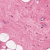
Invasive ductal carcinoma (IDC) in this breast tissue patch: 0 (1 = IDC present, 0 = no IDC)